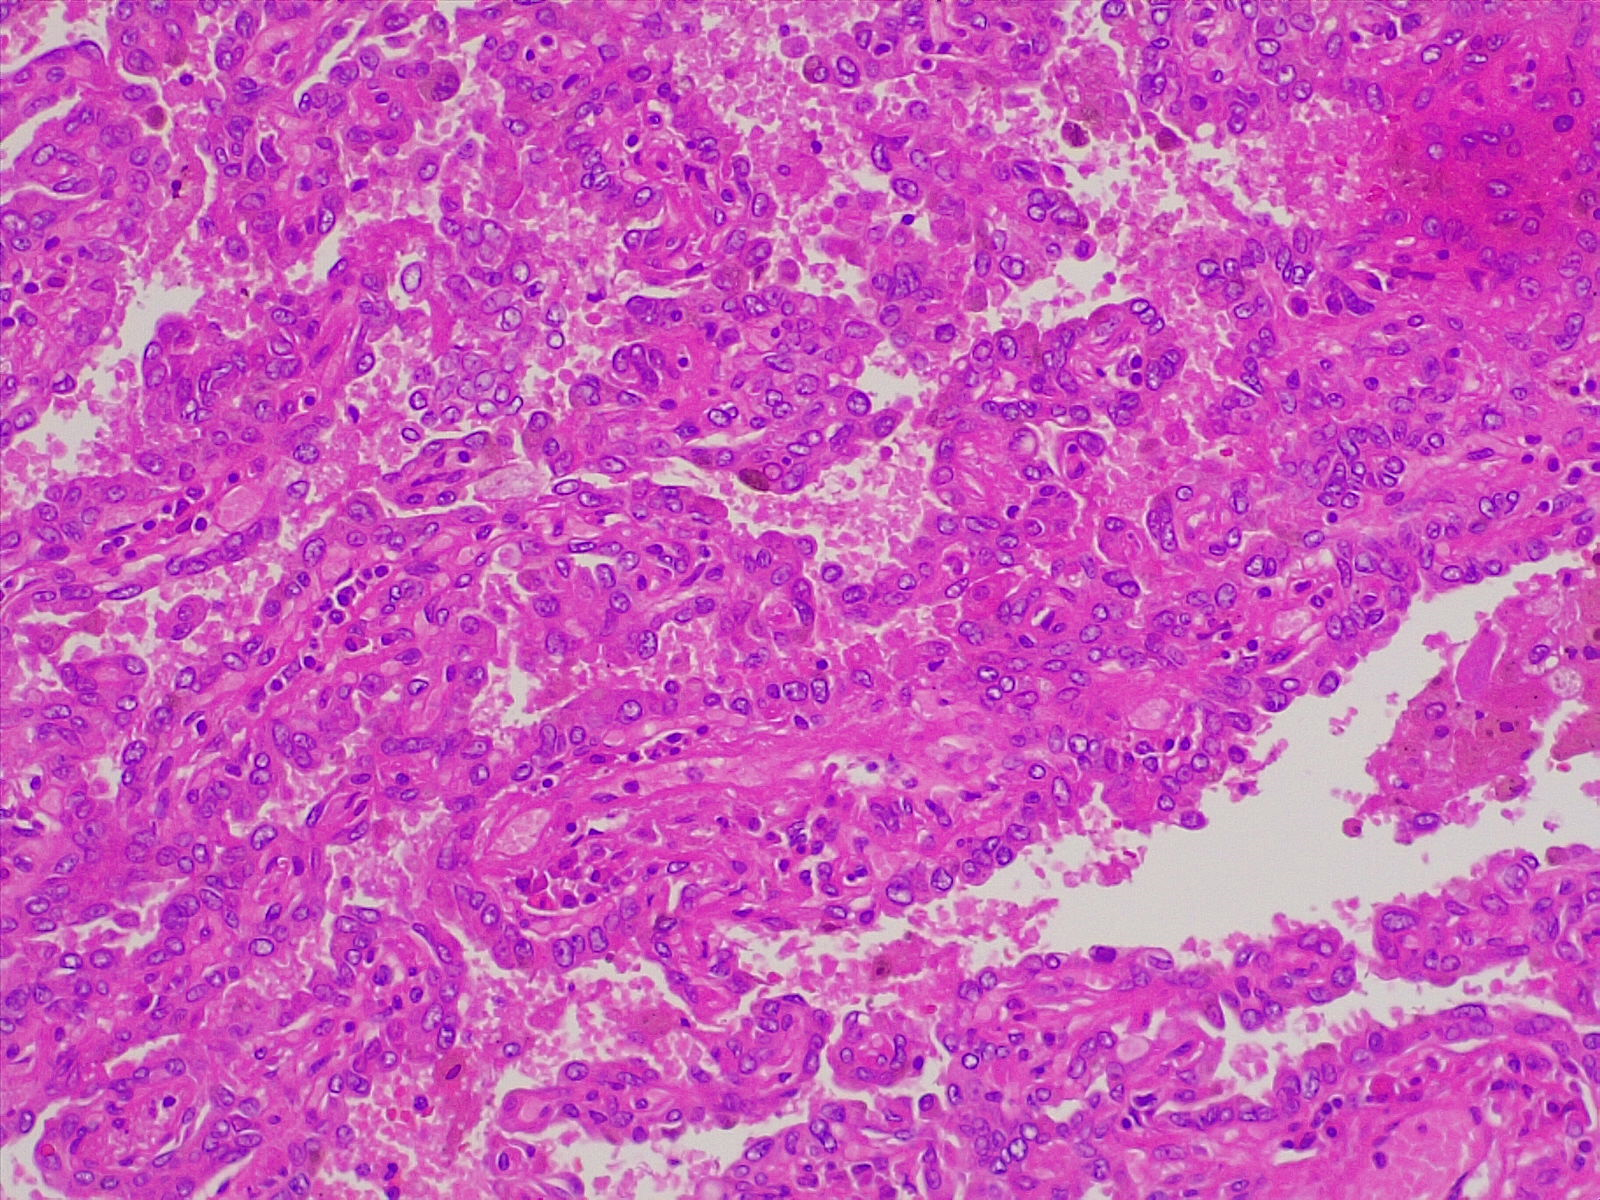
Label: lung adenocarcinoma, well differentiated